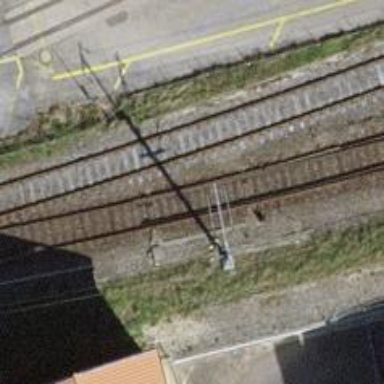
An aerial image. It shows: Railway switch.